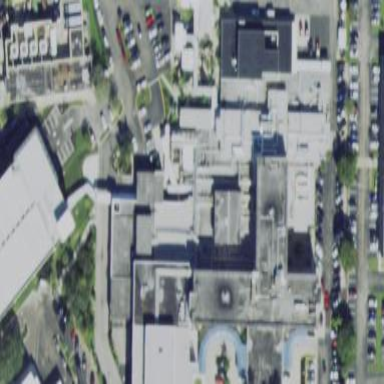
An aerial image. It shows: Hospital providing healthcare services.